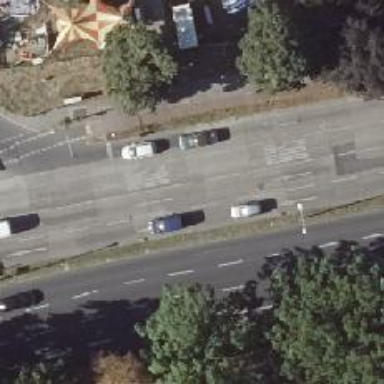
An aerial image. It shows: Asphalt road with primary highway designation. There is bus lane on the right side.